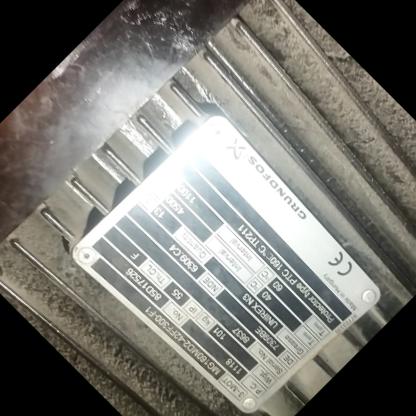
Klasa: tabliczka-znamionowa